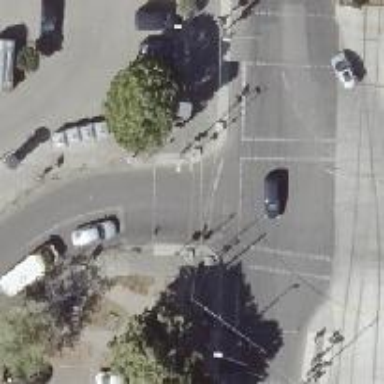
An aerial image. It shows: Road with traffic signals.